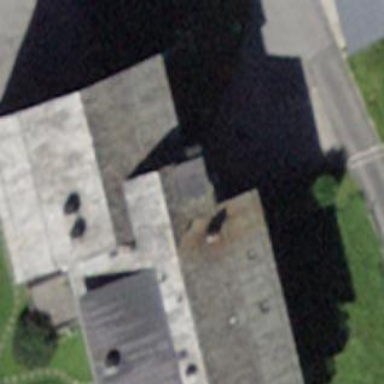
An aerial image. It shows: Residential building with pyramidal roof shape.